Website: apple
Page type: review-order
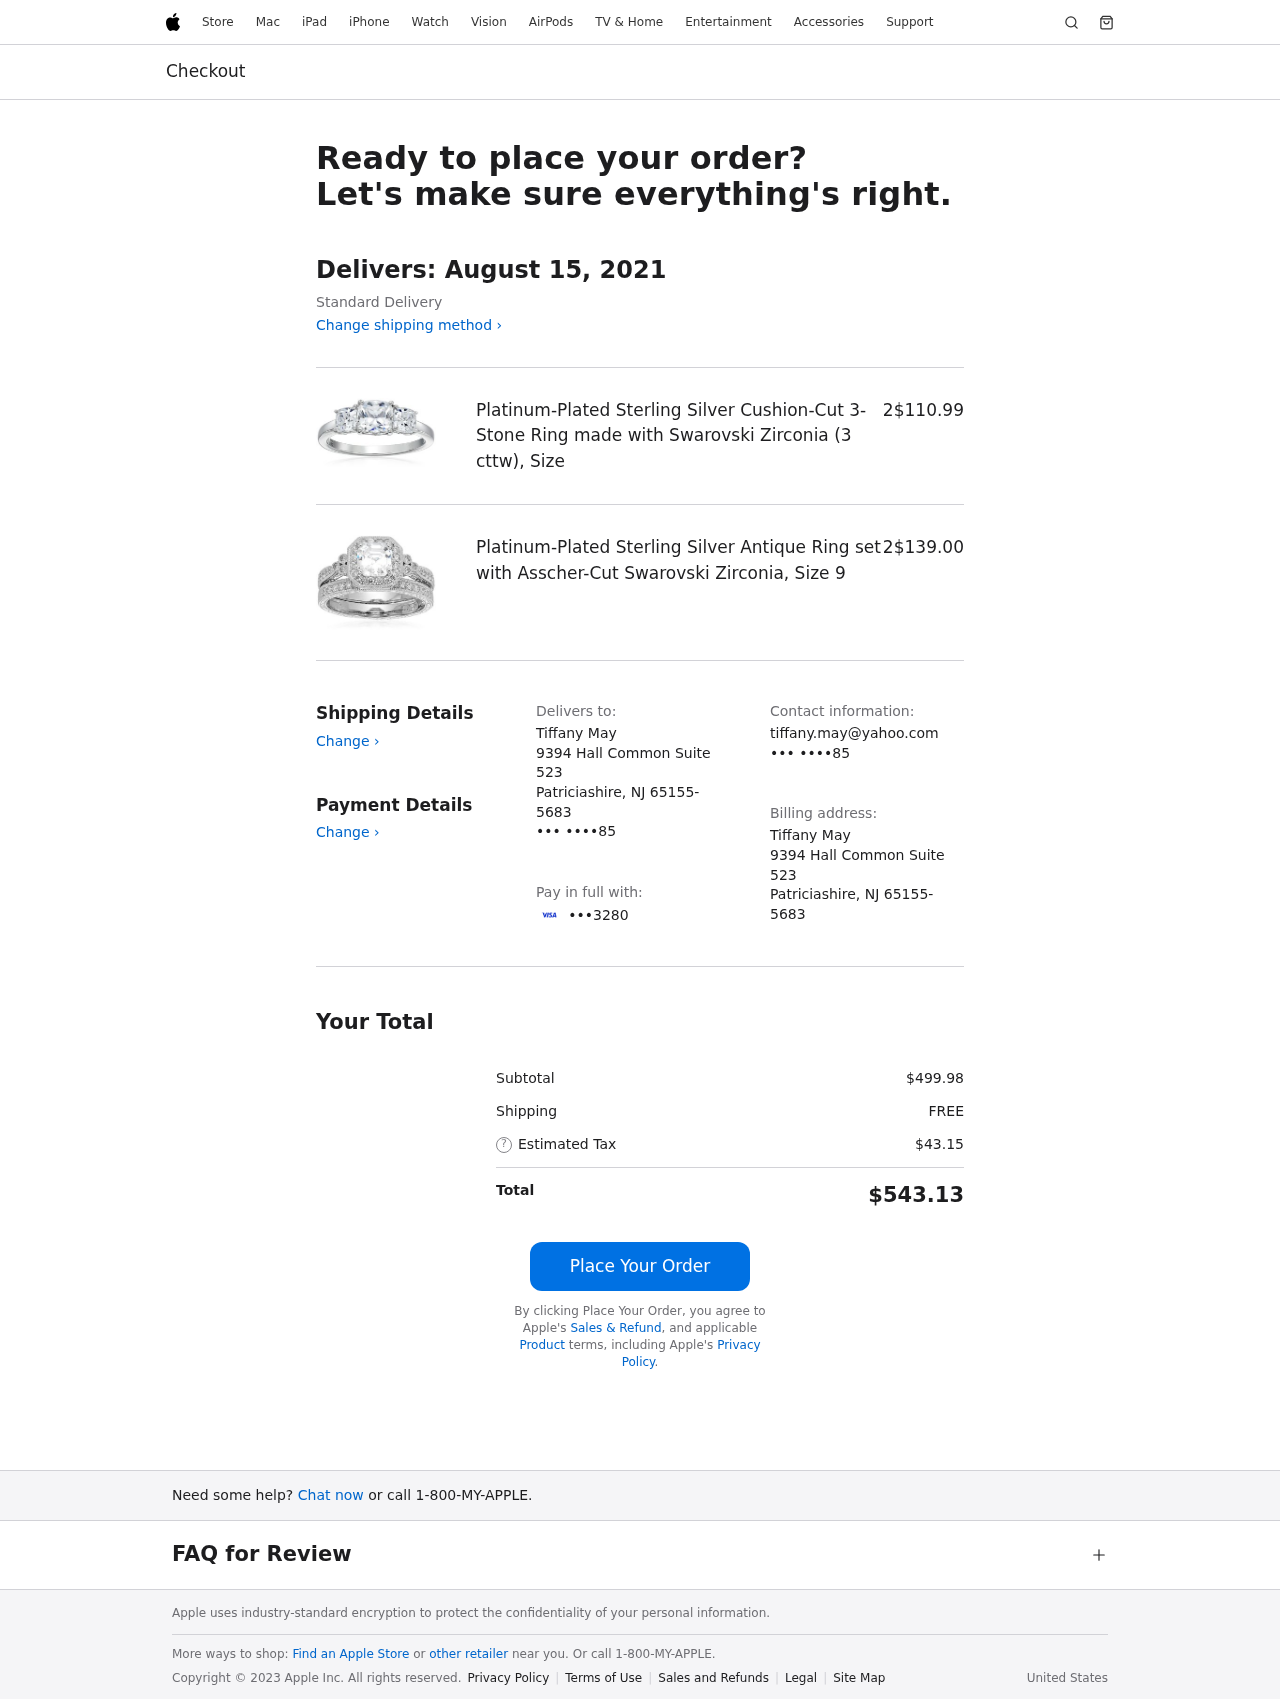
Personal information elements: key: PII_CARD_LAST4
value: •••3280
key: PII_CITY
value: Patriciashire
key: PII_EMAIL
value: tiffany.may@yahoo.com
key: PII_FULLNAME
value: Tiffany May
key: PII_PHONE
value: ••• ••••85
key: PII_POSTCODE_FULL
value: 65155-5683
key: PII_STATE_ABBR
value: NJ
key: PII_STREET
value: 9394 Hall Common Suite 523
Product elements: key: PRODUCT1_NAME
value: Platinum-Plated Sterling Silver Cushion-Cut 3-Stone Ring made with Swarovski Zirconia (3 cttw), Size
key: PRODUCT1_PRICE
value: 110.99
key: PRODUCT1_QUANTITY
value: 2
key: PRODUCT2_NAME
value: Platinum-Plated Sterling Silver Antique Ring set with Asscher-Cut Swarovski Zirconia, Size 9
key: PRODUCT2_PRICE
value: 139
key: PRODUCT2_QUANTITY
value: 2
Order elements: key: ORDER_DELIVERY_DATE
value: August 15, 2021
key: ORDER_SUBTOTAL
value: $499.98
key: ORDER_SHIPPING_COST
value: FREE
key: ORDER_TAX
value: $43.15
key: ORDER_TOTAL
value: $543.13